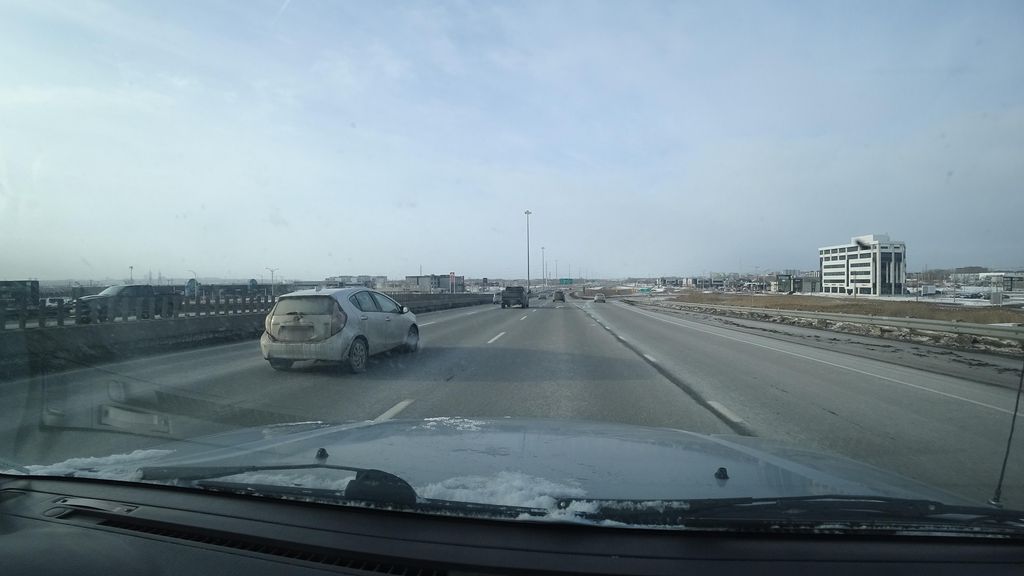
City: quebec_city